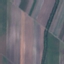
Land use / land cover: AnnualCrop